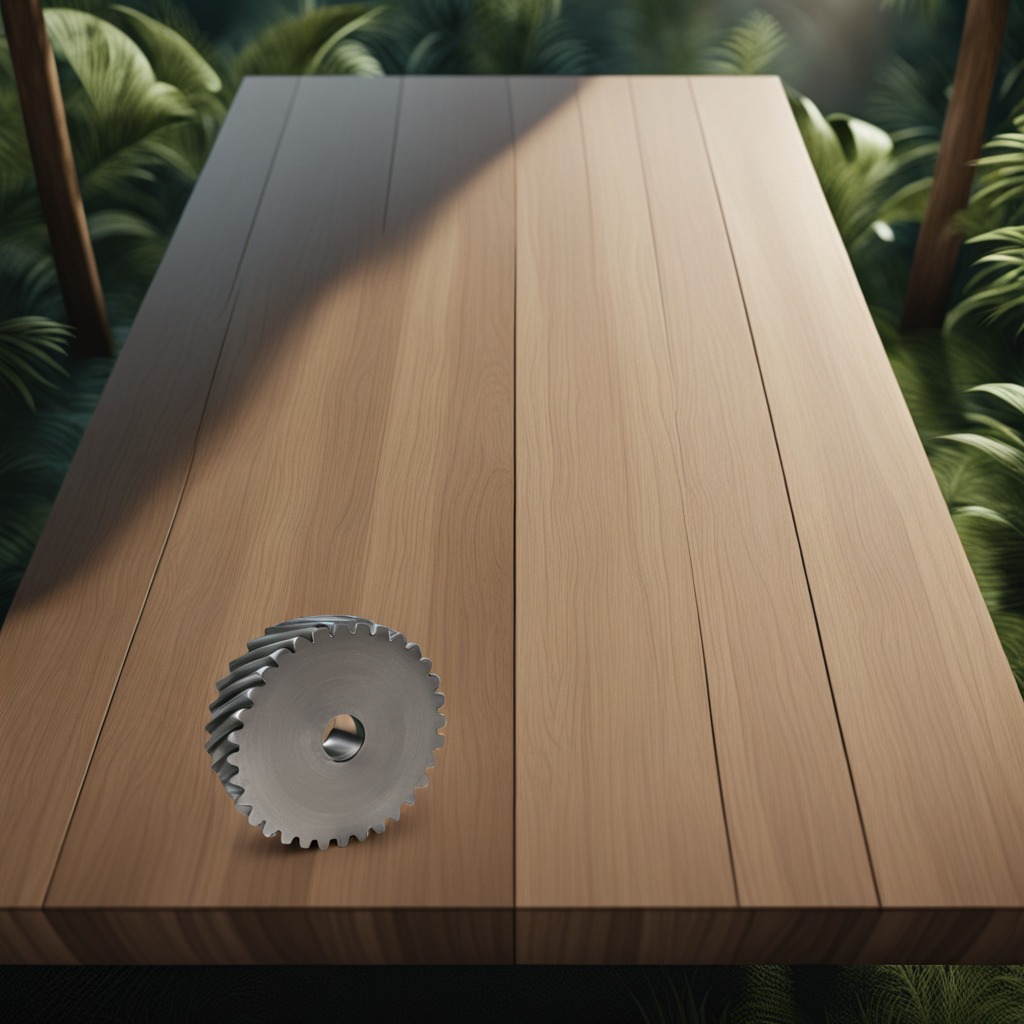
A steel gear with teeth is lying on the wooden table.